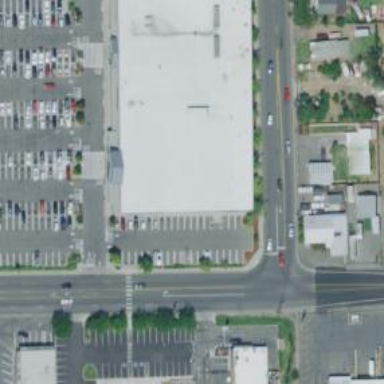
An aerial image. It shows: Supermarket building.